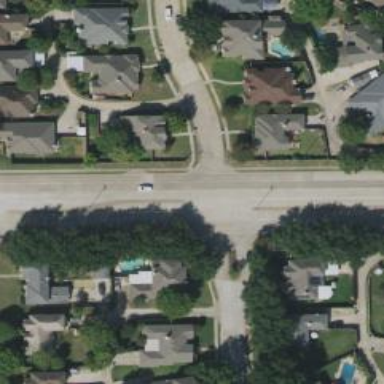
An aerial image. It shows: Secondary road with separate sidewalks.